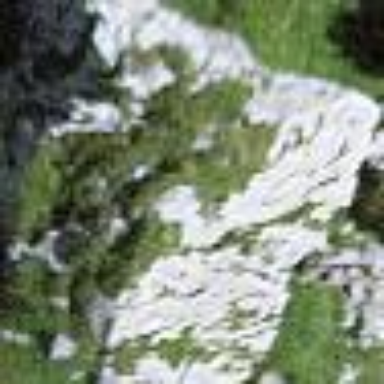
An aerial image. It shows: Natural rock formation.